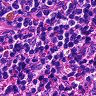
Metastatic tissue present: no